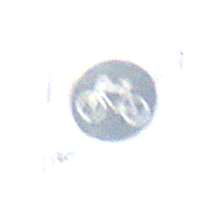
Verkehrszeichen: EndeFahrradstrasse
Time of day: MorningAfternoon
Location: Outdoor (Urban)
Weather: Clear
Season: NotSpecified
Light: Natural